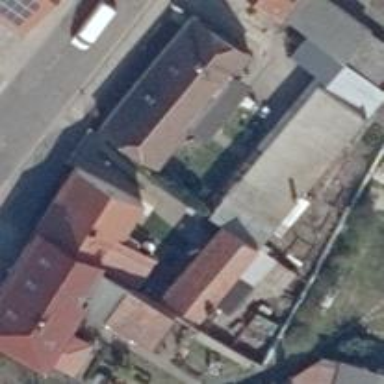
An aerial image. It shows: Garage.